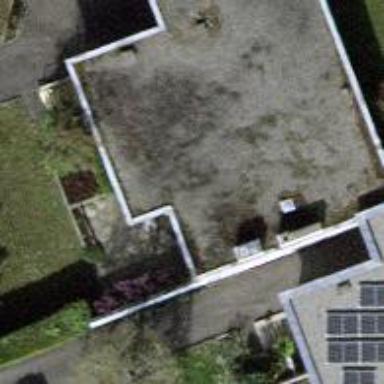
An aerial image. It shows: Terrace building.